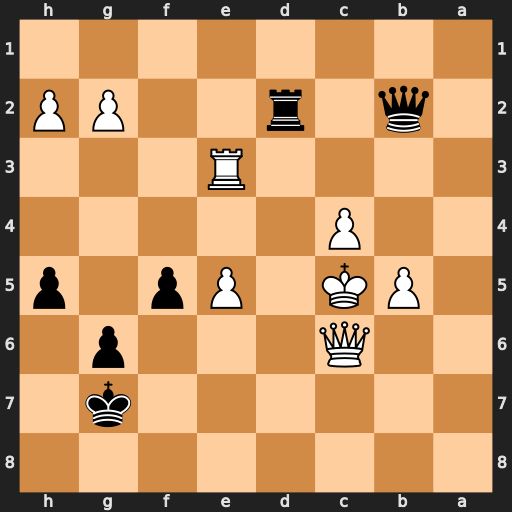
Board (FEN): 8/6k1/2Q3p1/1PK1Pp1p/2P5/4R3/1q1r2PP/8
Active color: b
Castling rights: -
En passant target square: -
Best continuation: Qd4+ Kb4 Qxe3